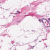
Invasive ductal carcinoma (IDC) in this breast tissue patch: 0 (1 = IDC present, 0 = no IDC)